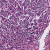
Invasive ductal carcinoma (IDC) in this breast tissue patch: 1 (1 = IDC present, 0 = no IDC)